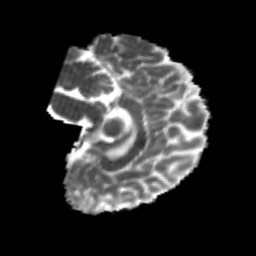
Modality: MD
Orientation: sagittal
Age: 24
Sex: female
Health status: healthy
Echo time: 0.074 s